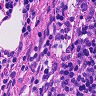
Metastatic tissue present: no